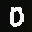
Label: 0